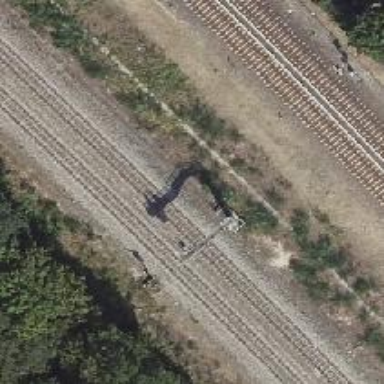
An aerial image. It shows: Railway signal.